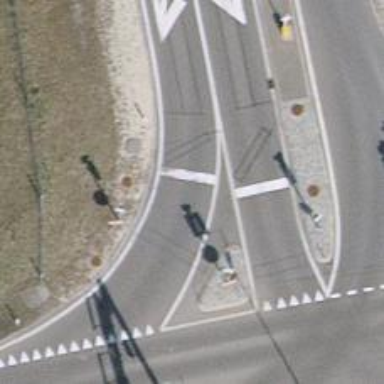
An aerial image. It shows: Road with traffic signals.